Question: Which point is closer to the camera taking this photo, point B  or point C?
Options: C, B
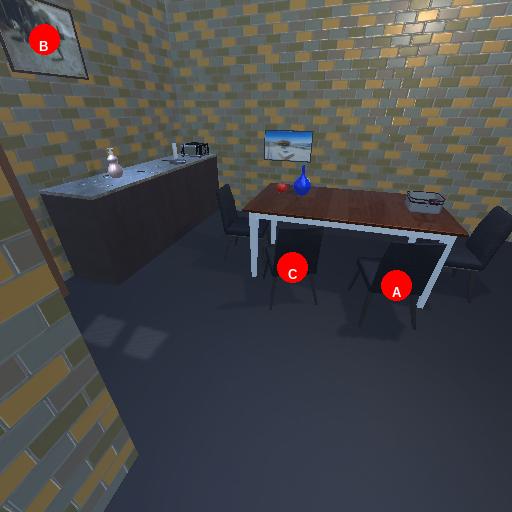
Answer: C